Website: walmart
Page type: payment
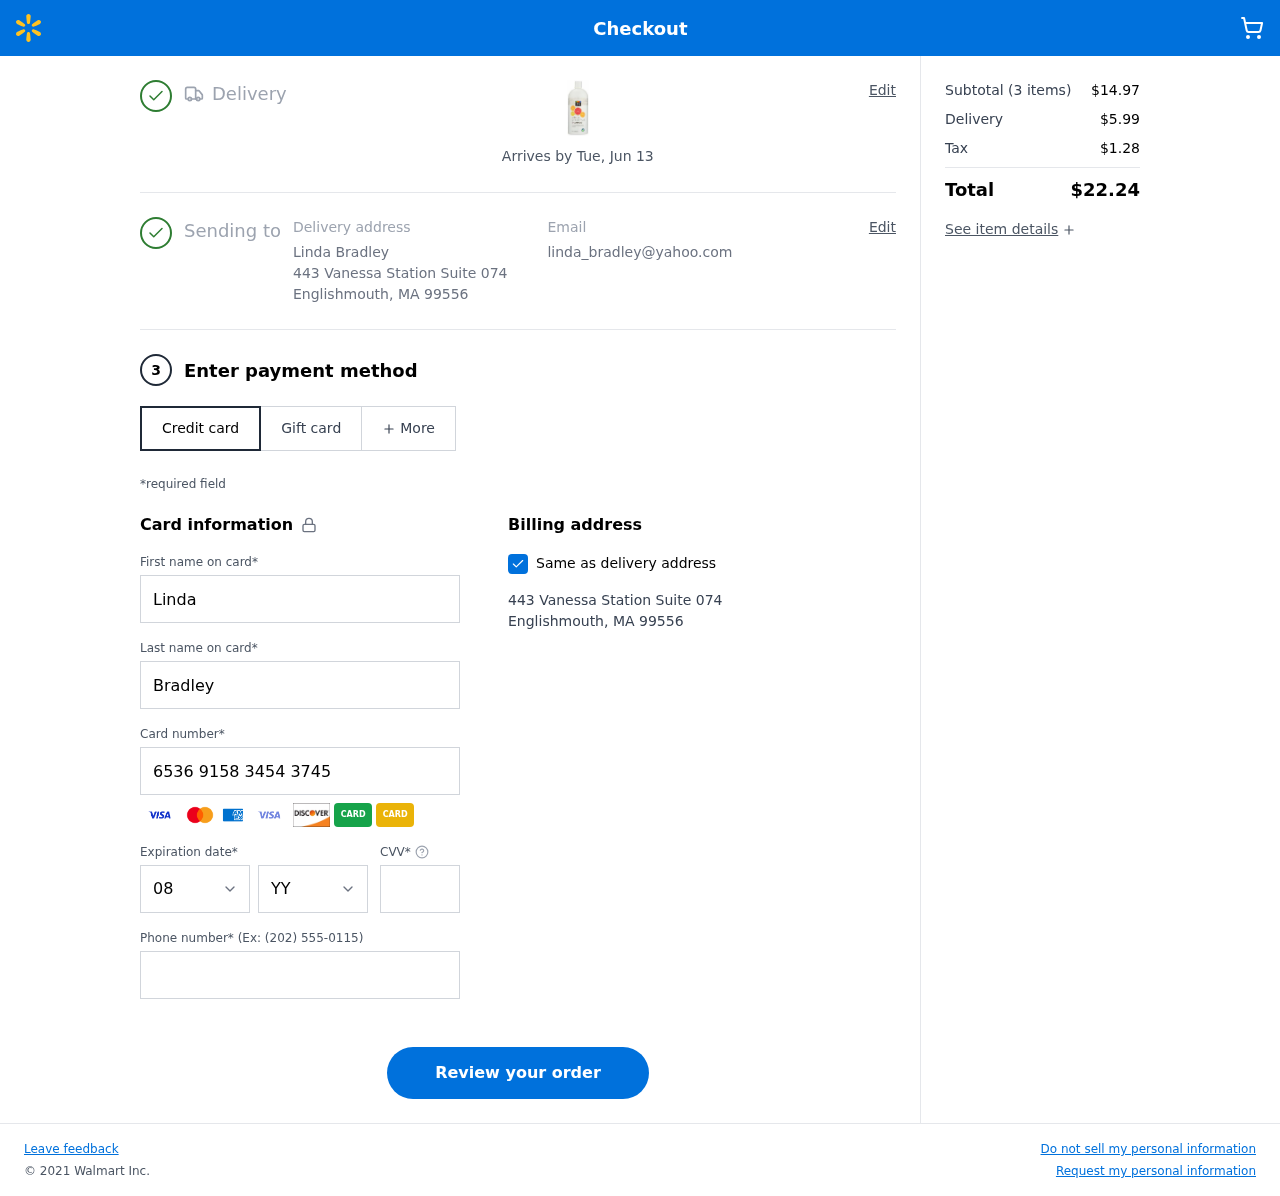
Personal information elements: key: PII_CARD_CVV
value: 583
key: PII_CARD_EXPIRY_MONTH
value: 08
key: PII_CARD_EXPIRY_YEAR
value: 26
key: PII_CARD_NUMBER
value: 6536 9158 3454 3745
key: PII_CITY
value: Englishmouth
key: PII_EMAIL
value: linda_bradley@yahoo.com
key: PII_FIRSTNAME
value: Linda
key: PII_FULLNAME
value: Linda Bradley
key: PII_LASTNAME
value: Bradley
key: PII_PHONE
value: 5607787834
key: PII_POSTCODE
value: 99556
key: PII_STATE_ABBR
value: MA
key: PII_STREET
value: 443 Vanessa Station Suite 074
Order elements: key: ORDER_DELIVERY_DATE
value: Arrives by Tue, Jun 13
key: ORDER_NUM_ITEMS
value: (3 items)
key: ORDER_SUBTOTAL
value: $14.97
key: ORDER_SHIPPING_COST
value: $5.99
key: ORDER_TAX
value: $1.28
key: ORDER_TOTAL
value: $22.24